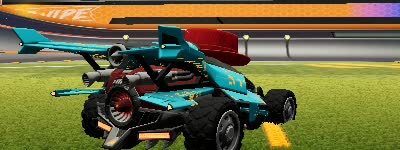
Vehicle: aftershock